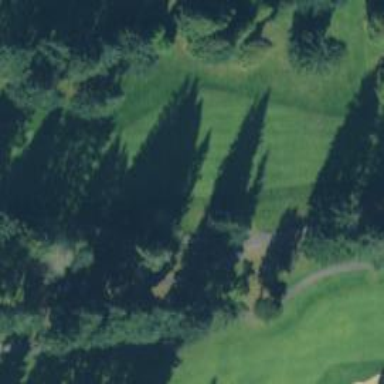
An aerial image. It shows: Golf hole.